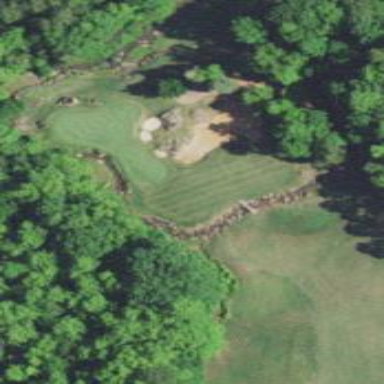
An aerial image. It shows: Rough area on grassy golf course.